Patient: sex M, age 30
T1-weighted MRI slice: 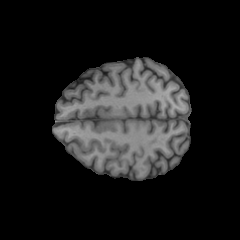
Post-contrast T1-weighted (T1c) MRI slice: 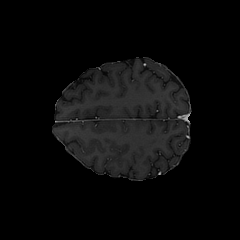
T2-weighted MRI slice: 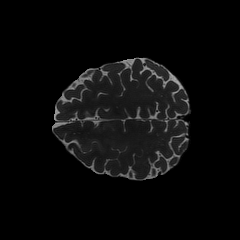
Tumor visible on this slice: yes
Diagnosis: Astrocytoma, IDH-mutant
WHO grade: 4